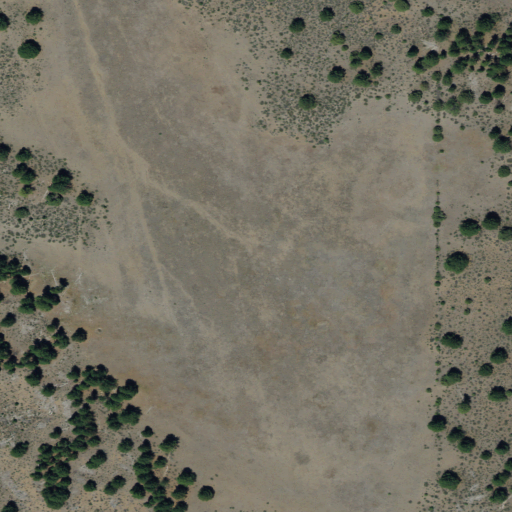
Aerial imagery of plain(s) in California named Pollock Flat containing grassland, shrub, herbaceous wetlands, and evergreen forest